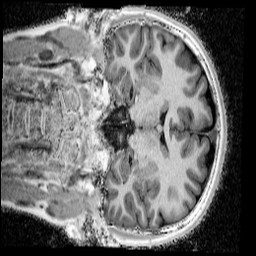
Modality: UNIT1_denoised
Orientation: coronal
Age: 13
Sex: female
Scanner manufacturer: siemens
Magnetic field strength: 3 T
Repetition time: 4 s
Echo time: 0.00299 s